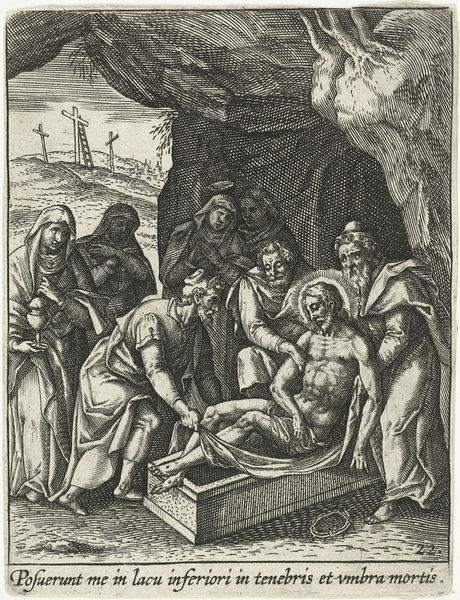
Titel: Graflegging van Christus
Künstler: Adriaen Collaert
Standort: Amsterdam
Institution: Rijksmuseum
Schlagwörter: baum, mann, nackt, frauen, männer, tot, trauer, tücher, höhle, schrift, leiter, kreuz, weinen, stich, kreuze, christus, grab, jesus, heilige, heilig, maria, grablegung, christi, golgatha, legung